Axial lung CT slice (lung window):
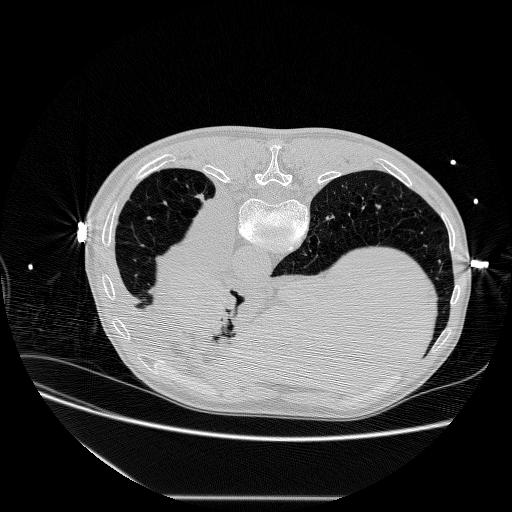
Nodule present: no